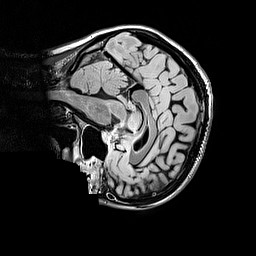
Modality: FLAIR
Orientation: sagittal
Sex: female
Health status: ill
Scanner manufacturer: siemens
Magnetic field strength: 3 T
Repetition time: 5 s
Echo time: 0.388 s